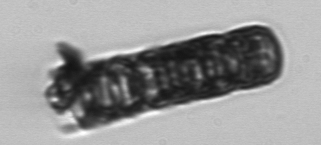
Label: Paralia_sulcata